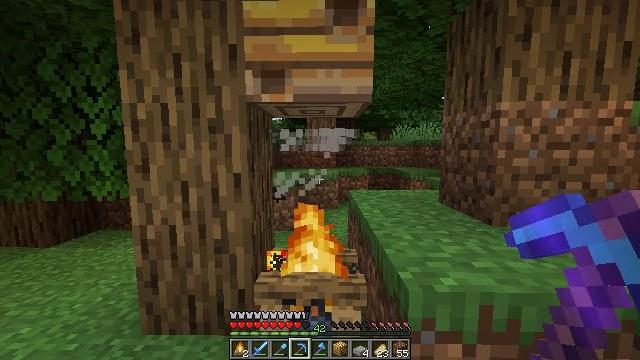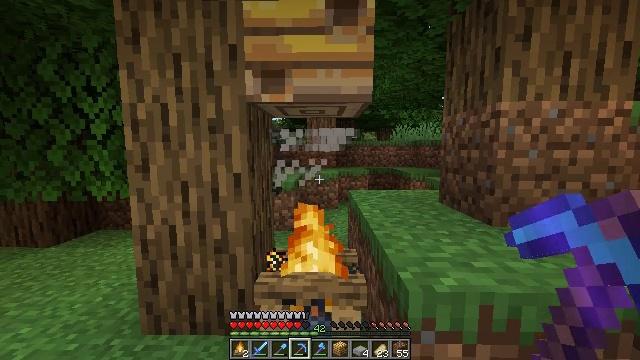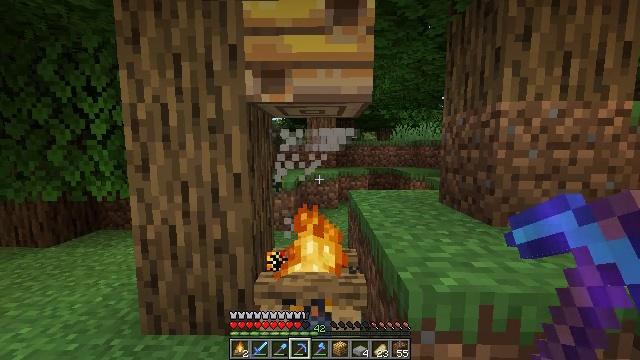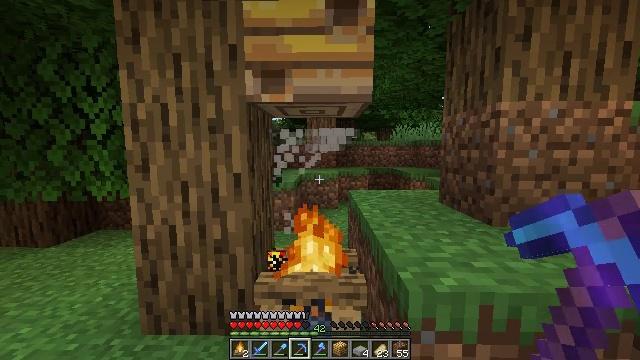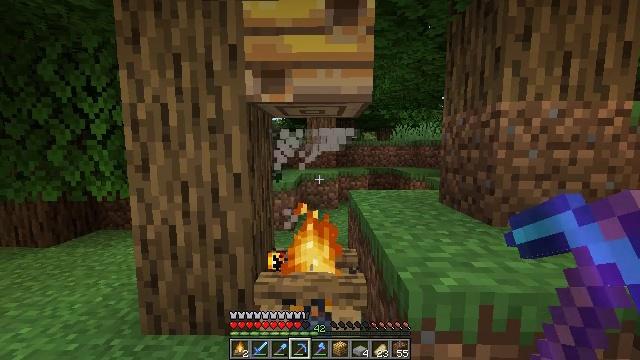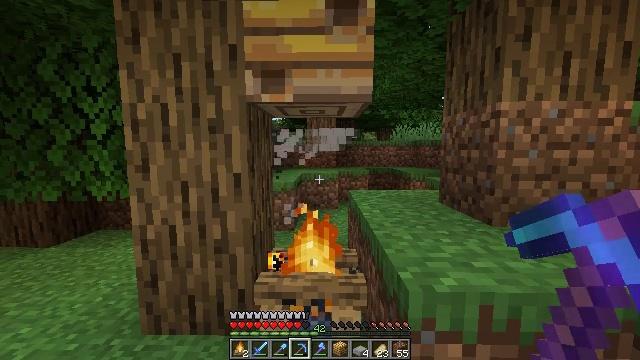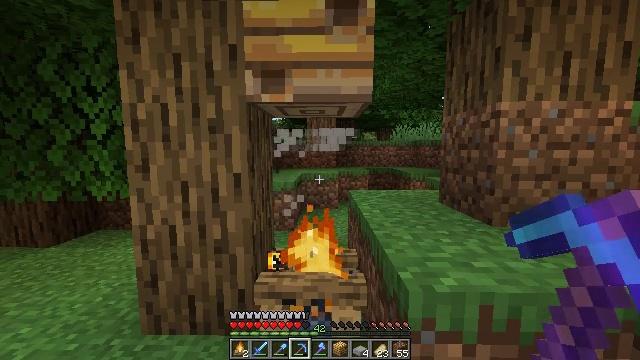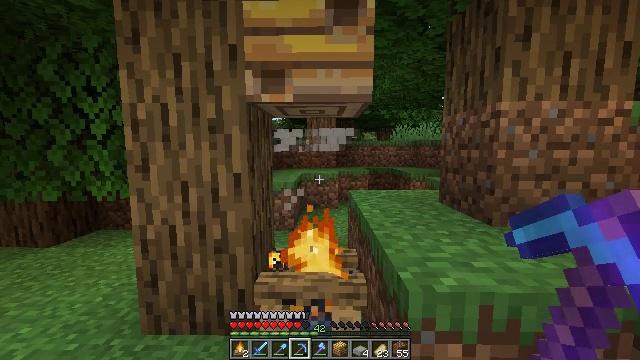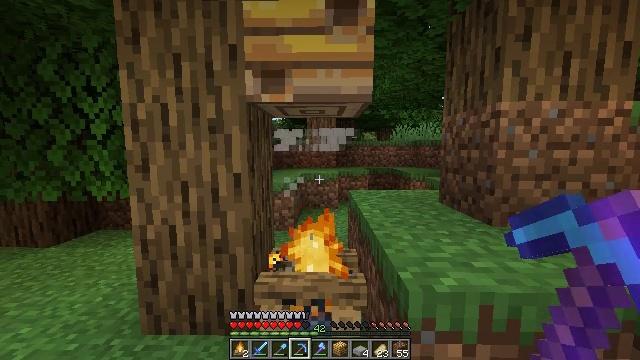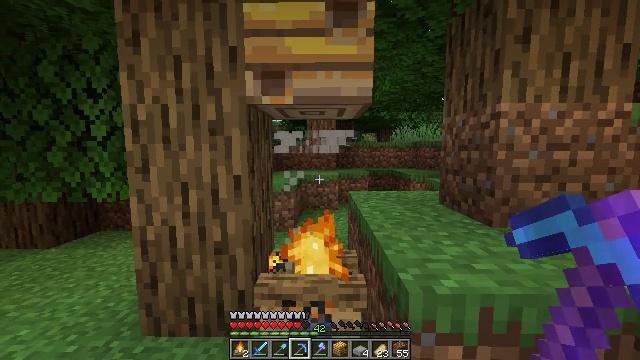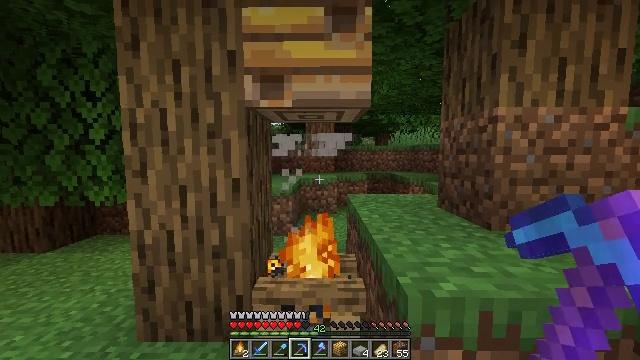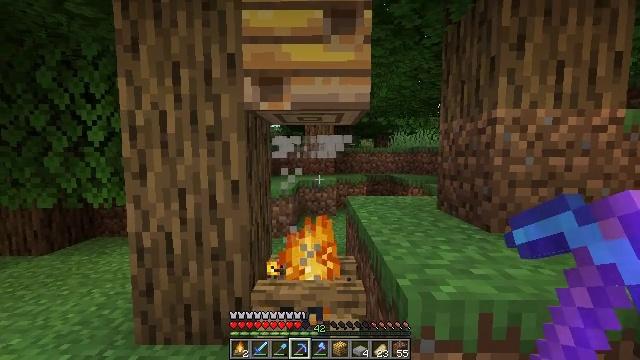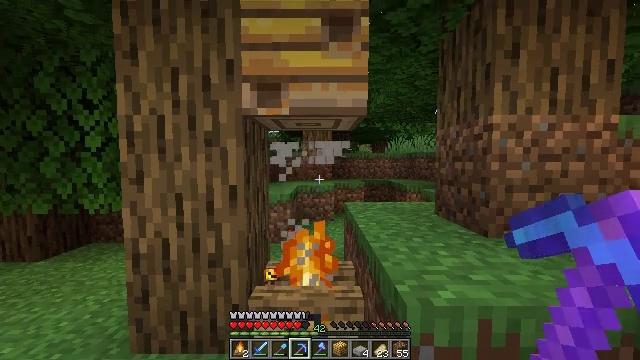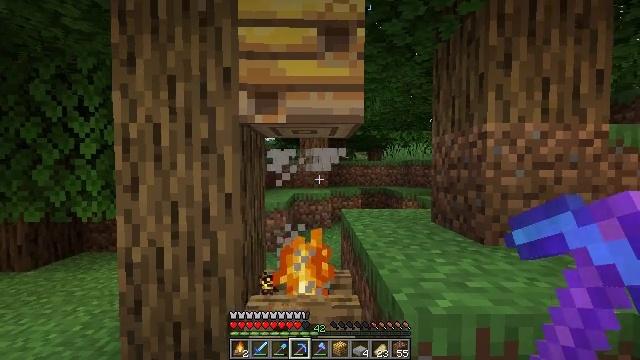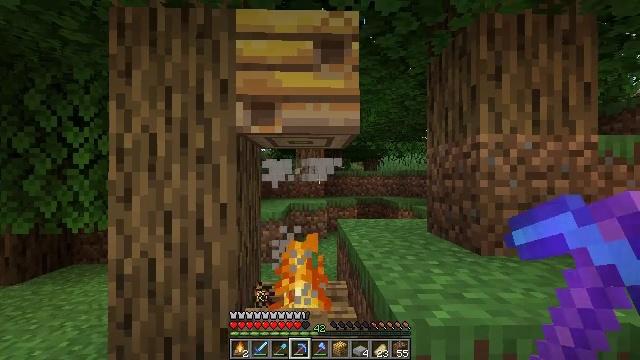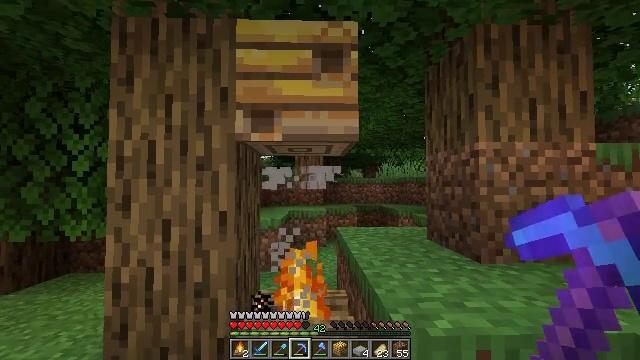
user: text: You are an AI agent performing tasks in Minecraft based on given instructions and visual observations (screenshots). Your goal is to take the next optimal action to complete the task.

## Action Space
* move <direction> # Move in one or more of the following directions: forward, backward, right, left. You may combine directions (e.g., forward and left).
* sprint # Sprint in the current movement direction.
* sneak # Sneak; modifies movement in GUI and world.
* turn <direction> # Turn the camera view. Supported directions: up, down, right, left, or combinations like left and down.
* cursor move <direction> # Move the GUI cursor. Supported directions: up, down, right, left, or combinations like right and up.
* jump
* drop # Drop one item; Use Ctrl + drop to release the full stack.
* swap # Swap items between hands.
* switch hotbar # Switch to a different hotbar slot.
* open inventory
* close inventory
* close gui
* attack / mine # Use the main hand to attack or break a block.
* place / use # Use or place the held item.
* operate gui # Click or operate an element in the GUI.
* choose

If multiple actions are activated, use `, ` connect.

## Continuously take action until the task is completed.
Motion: motion action
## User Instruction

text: Break the bee nest from a tree.
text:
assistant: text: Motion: no_op
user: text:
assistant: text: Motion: no_op
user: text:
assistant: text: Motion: no_op
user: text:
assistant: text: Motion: no_op
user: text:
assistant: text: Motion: no_op
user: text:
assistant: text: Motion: no_op
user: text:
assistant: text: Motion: no_op
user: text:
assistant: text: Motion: no_op
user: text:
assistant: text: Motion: no_op
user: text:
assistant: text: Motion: no_op
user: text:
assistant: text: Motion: no_op
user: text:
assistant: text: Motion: turn up
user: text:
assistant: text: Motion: turn up
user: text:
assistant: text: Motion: turn up
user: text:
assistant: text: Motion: turn up
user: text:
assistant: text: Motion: turn up
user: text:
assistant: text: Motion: no_op
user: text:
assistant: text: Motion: turn up
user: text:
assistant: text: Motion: no_op
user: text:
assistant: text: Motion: no_op
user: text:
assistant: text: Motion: no_op
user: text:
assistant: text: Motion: no_op
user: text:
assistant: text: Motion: no_op
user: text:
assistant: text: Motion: no_op
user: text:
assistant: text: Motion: no_op
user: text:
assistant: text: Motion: no_op
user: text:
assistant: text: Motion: no_op
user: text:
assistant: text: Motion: no_op
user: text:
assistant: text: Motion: no_op
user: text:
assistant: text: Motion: no_op